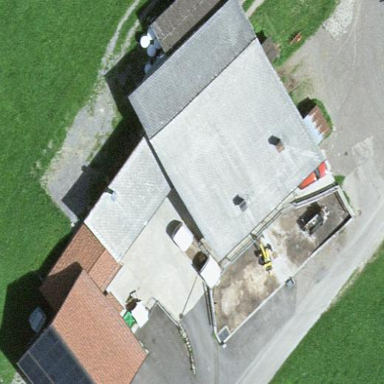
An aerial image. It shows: Farm building.